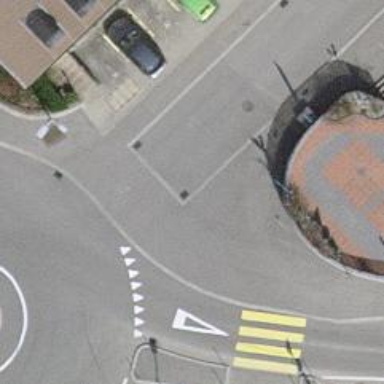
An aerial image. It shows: Unmarked crossing with traffic calming table.